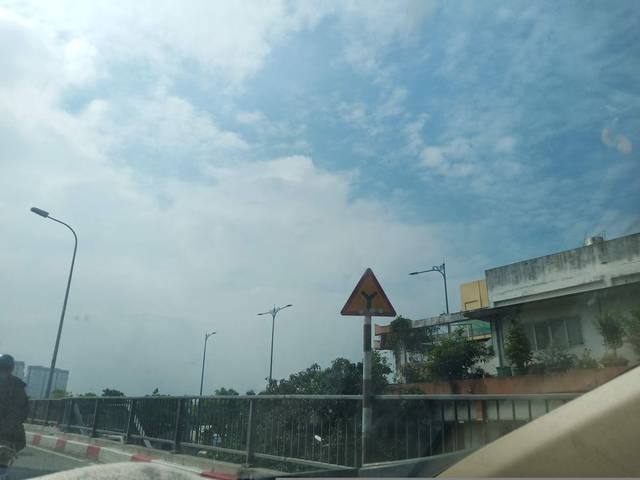
Region: Vietnam
Coordinates: 10.752, 106.684